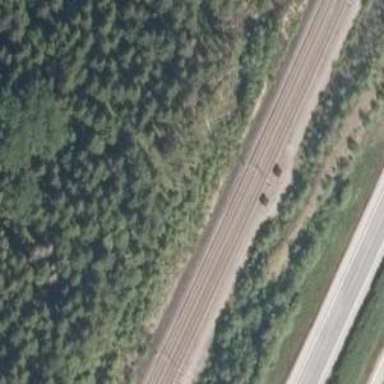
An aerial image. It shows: Railway with continuous electrified contact lines.